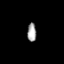
Tissue: lung
Cell type: T cells
Senescence score: 0.5417
Nuclear area (px): 162
Mean DAPI intensity: 163.63